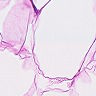
Metastatic tissue present: no